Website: home-depot
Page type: billing-address
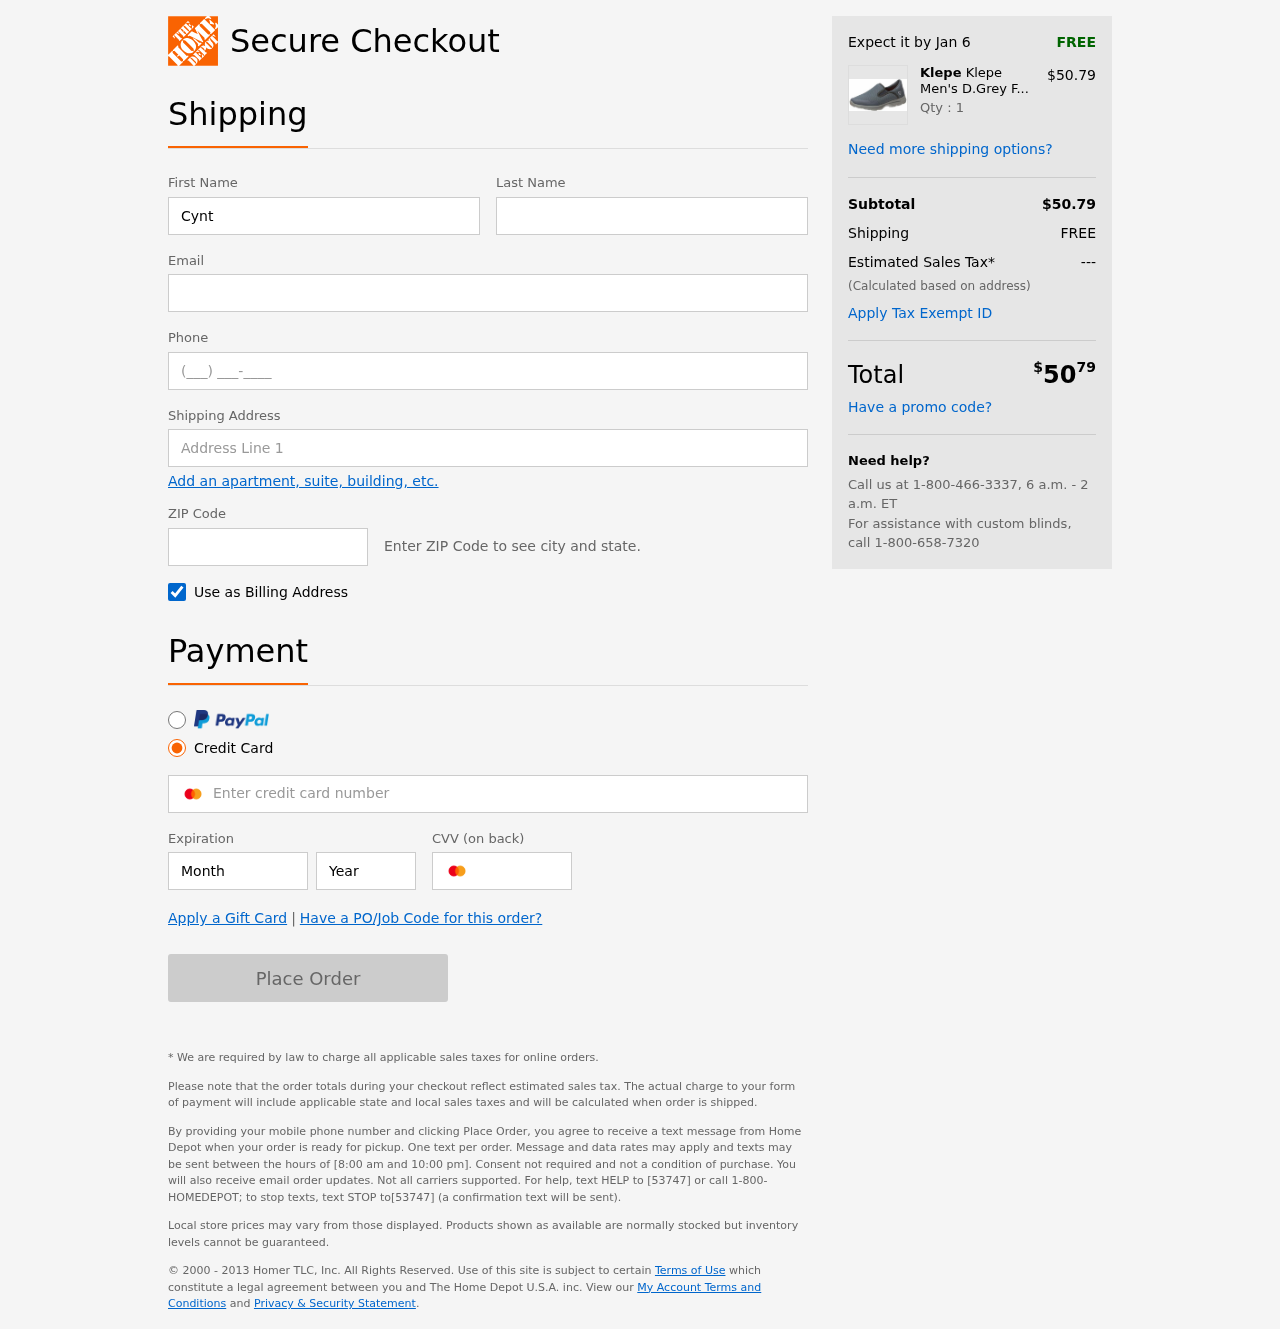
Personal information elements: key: PII_FIRSTNAME
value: Cynthia
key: PII_LASTNAME
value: Smith
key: PII_EMAIL
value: cynthiasmith@yahoo.com
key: PII_PHONE
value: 6679322177
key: PII_STREET
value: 92580 Salazar Port Suite 373
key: PII_POSTCODE
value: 81098
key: PII_CARD_NUMBER
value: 2286 3921 1878 1626
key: PII_CARD_EXPIRY_MONTH
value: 02
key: PII_CARD_CVV
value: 698
Product elements: key: PRODUCT1_BRAND
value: Klepe
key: PRODUCT1_NAME
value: Klepe Men's D.Grey Flyknit with Memory Foam Running Shoes-10 UK (44 EU) (11 US) (CS1-044/GRY)
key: PRODUCT1_PRICE
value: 50.79
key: PRODUCT1_QUANTITY
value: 1
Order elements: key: ORDER_DELIVERY_DATE
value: Jan 6
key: ORDER_SUBTOTAL
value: $50.79
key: ORDER_SHIPPING_COST
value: FREE
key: ORDER_TAX
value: ---
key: ORDER_TOTAL2
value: $5079